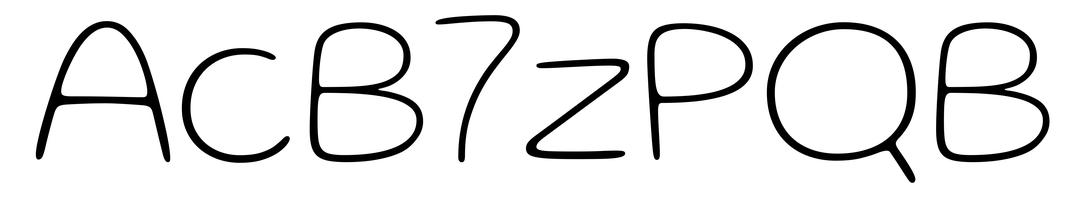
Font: Gluten_Thin